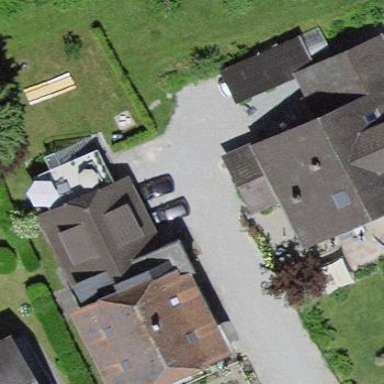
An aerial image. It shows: Half-hipped roof on apartment building.